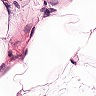
Metastatic tissue present: no